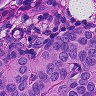
Metastatic tissue present: yes